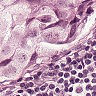
Metastatic tissue present: yes